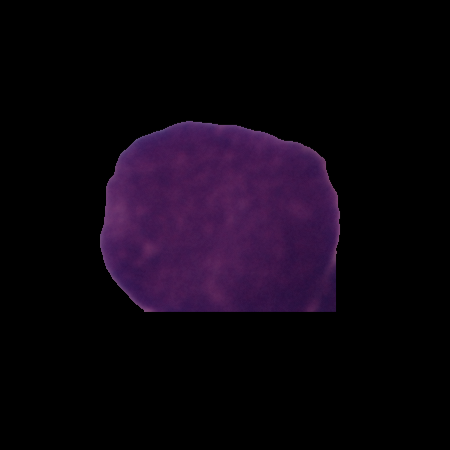
Label: cancer